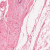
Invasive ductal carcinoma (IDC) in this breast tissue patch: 0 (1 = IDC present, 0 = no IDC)